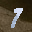
Label: 7